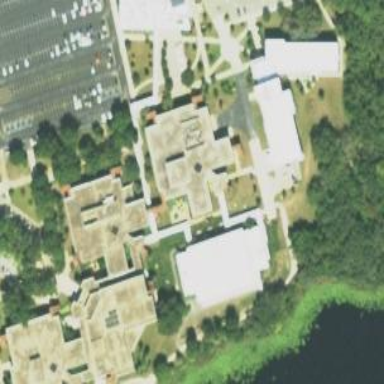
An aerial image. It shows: College building.